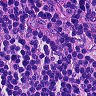
Metastatic tissue present: no